Question:
i want to place the 'div' according to the image displayed . The top ones have been done however not able to place the bottom two my current style sheet is as follows:
'''
#container {
position: relative;
height: 400px;
width: 100%;
min-width: 400px;
margin: 0 auto;
}
#left, #right {
position: absolute;
bottom: 201px;
}
#left {
left: 0;
width: 484px;
height: 195px;
}
#right {
right: 0;
width: 508px;
height: 196px;
}
'''
One more thing my container contains all the divs
Someone please help
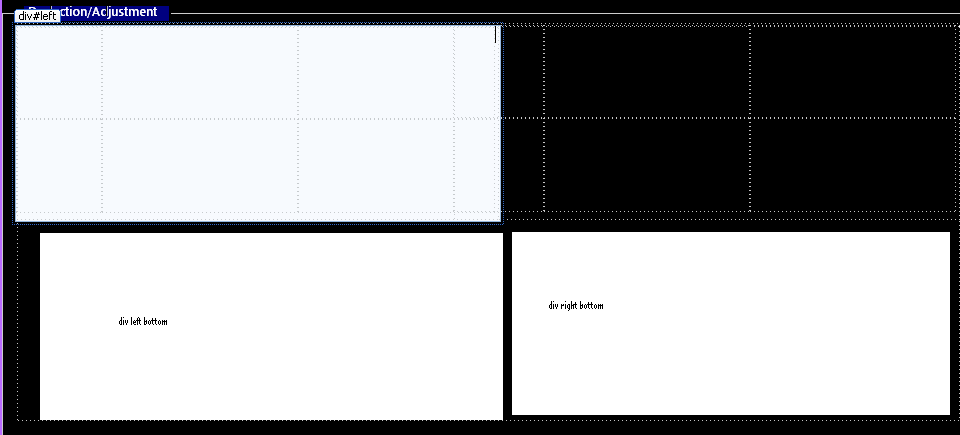
Answer: Something similar to this - <URL> ?
HTML:
'''
<div class="row">
<div class="col1">One</div>
<div class="col2">two</div>
</div>
<div class="row">
<div class="col1">One</div>
<div class="col2">two</div>
</div>
'''
CSS:
'''
.row{ overflow: hidden; margin: 4px; }
.col1, .col2{ float: left; width: 250px; height: 100px; }
.col1{ background: red; }
.col2{ background: green; }
'''